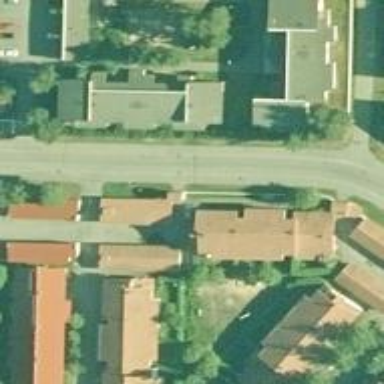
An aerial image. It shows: Footway tunnel passing through building.